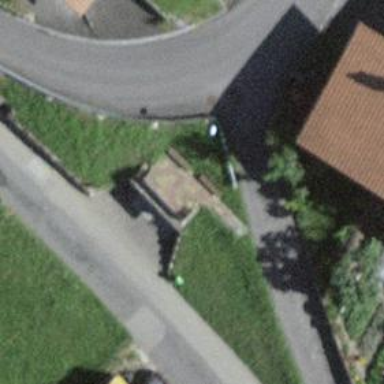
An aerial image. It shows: Brown bench.